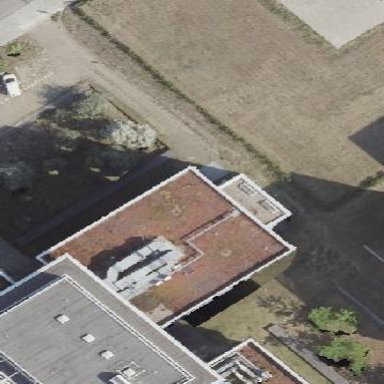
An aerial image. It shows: Part of building.